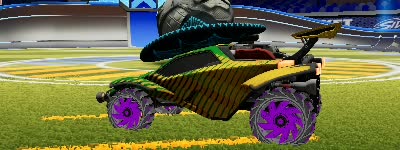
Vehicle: octane